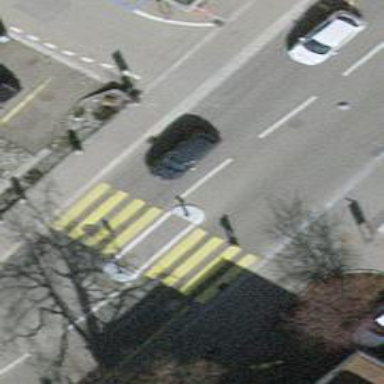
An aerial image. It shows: Marked zebra crossing with pedestrian island.